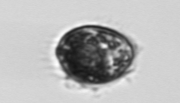
Label: Pleuronema